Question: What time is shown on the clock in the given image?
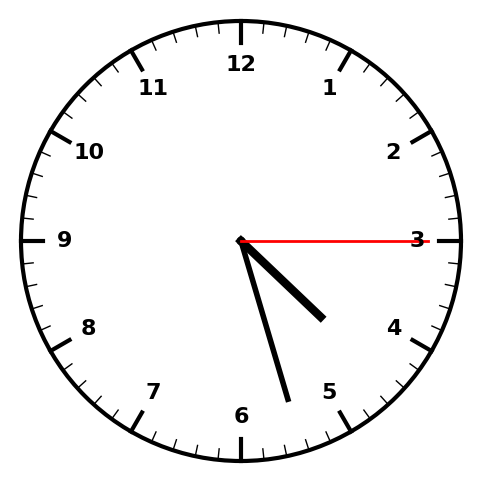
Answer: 04:27:15